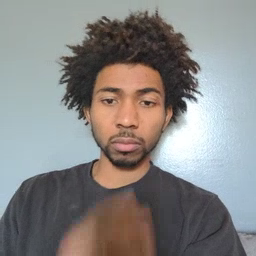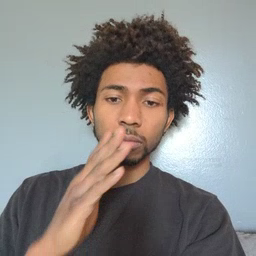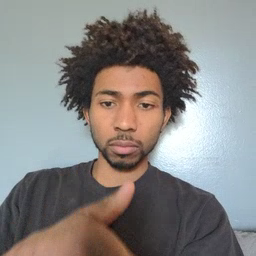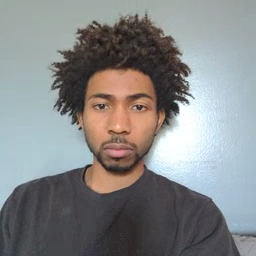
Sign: after